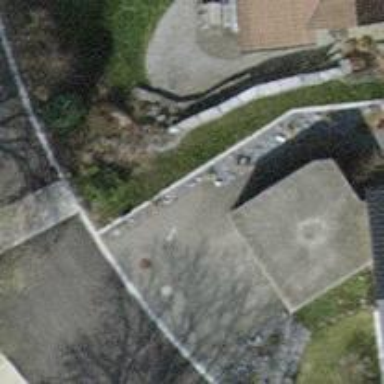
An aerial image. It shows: Flat-roofed garage.